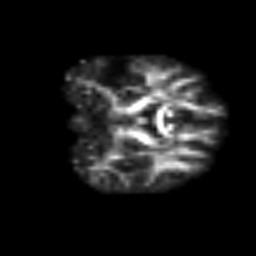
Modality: FA
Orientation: coronal
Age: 59
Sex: female
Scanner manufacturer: siemens
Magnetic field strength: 3 T
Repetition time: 3.2 s
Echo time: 0.081 s